Question: I'm trying to implement simple inverse kinematics test using OpenGL, Eigen3 and <URL> method.
The system works fine using "Jacobian transpose" algorithm, however, as soon as I attempt to use "pseudoinverse", joints become unstable and start jerking around (eventually they freeze completely - unless I use "Jacobian transpose" fallback computation). I've investigated the issue and turns out that in some cases Jacobian.inverse()*Jacobian has zero determinant and cannot be inverted. However, I've seen other demos on the internet (Youtube) that claim to use same method and they do not seem to have this problem. So I'm uncertain where is the cause of the issue. Code is attached below:
*.h:
'''
struct Ik{
float targetAngle;
float ikLength;
VectorXf angles;
Vector3f root, target;
Vector3f jointPos(int ikIndex);
size_t size() const;
Vector3f getEndPos(int index, const VectorXf& vec);
void resize(size_t size);
void update(float t);
void render();
Ik(): targetAngle(0), ikLength(10){
}
};
'''
*.cpp:
'''
size_t Ik::size() const{
return angles.rows();
}
Vector3f Ik::getEndPos(int index, const VectorXf& vec){
Vector3f pos(0, 0, 0);
while(true){
Eigen::Affine3f t;
float radAngle = pi*vec[index]/180.0f;
t = Eigen::AngleAxisf(radAngle, Vector3f(-1, 0, 0))
* Eigen::Translation3f(Vector3f(0, 0, ikLength));
pos = t * pos;
if (index == 0)
break;
index--;
}
return pos;
}
void Ik::resize(size_t size){
angles.resize(size);
angles.setZero();
}
void drawMarker(Vector3f p){
glBegin(GL_LINES);
glVertex3f(p[0]-1, p[1], p[2]);
glVertex3f(p[0]+1, p[1], p[2]);
glVertex3f(p[0], p[1]-1, p[2]);
glVertex3f(p[0], p[1]+1, p[2]);
glVertex3f(p[0], p[1], p[2]-1);
glVertex3f(p[0], p[1], p[2]+1);
glEnd();
}
void drawIkArm(float length){
glBegin(GL_LINES);
float f = 0.25f;
glVertex3f(0, 0, length);
glVertex3f(-f, -f, 0);
glVertex3f(0, 0, length);
glVertex3f(f, -f, 0);
glVertex3f(0, 0, length);
glVertex3f(f, f, 0);
glVertex3f(0, 0, length);
glVertex3f(-f, f, 0);
glEnd();
glBegin(GL_LINE_LOOP);
glVertex3f(f, f, 0);
glVertex3f(-f, f, 0);
glVertex3f(-f, -f, 0);
glVertex3f(f, -f, 0);
glEnd();
}
void Ik::update(float t){
targetAngle += t * pi*2.0f/10.0f;
while (t > pi*2.0f)
t -= pi*2.0f;
target << 0, 8 + 3*sinf(targetAngle), cosf(targetAngle)*4.0f+5.0f;
Vector3f tmpTarget = target;
Vector3f targetDiff = tmpTarget - root;
float l = targetDiff.norm();
float maxLen = ikLength*(float)angles.size() - 0.01f;
if (l > maxLen){
targetDiff *= maxLen/l;
l = targetDiff.norm();
tmpTarget = root + targetDiff;
}
Vector3f endPos = getEndPos(size()-1, angles);
Vector3f diff = tmpTarget - endPos;
float maxAngle = 360.0f/(float)angles.size();
for(int loop = 0; loop < 1; loop++){
MatrixXf jacobian(diff.rows(), angles.rows());
jacobian.setZero();
float step = 1.0f;
for (int i = 0; i < angles.size(); i++){
Vector3f curRoot = root;
if (i)
curRoot = getEndPos(i-1, angles);
Vector3f axis(1, 0, 0);
Vector3f n = endPos - curRoot;
float l = n.norm();
if (l)
n /= l;
n = n.cross(axis);
if (l)
n *= l*step*pi/180.0f;
//std::cout << n << "
";
for (int j = 0; j < 3; j++)
jacobian(j, i) = n[j];
}
std::cout << jacobian << std::endl;
MatrixXf jjt = jacobian.transpose()*jacobian;
//std::cout << jjt << std::endl;
float d = jjt.determinant();
MatrixXf invJ;
float scale = 0.1f;
if (!d /*|| true*/){
invJ = jacobian.transpose();
scale = 5.0f;
std::cout << "fallback to jacobian transpose!
";
}
else{
invJ = jjt.inverse()*jacobian.transpose();
std::cout << "jacobian pseudo-inverse!
";
}
//std::cout << invJ << std::endl;
VectorXf add = invJ*diff*step*scale;
//std::cout << add << std::endl;
float maxSpeed = 15.0f;
for (int i = 0; i < add.size(); i++){
float& cur = add[i];
cur = std::max(-maxSpeed, std::min(maxSpeed, cur));
}
angles += add;
for (int i = 0; i < angles.size(); i++){
float& cur = angles[i];
if (i)
cur = std::max(-maxAngle, std::min(maxAngle, cur));
}
}
}
void Ik::render(){
glPushMatrix();
glTranslatef(root[0], root[1], root[2]);
for (int i = 0; i < angles.size(); i++){
glRotatef(angles[i], -1, 0, 0);
drawIkArm(ikLength);
glTranslatef(0, 0, ikLength);
}
glPopMatrix();
drawMarker(target);
for (int i = 0; i < angles.size(); i++)
drawMarker(getEndPos(i, angles));
}
'''

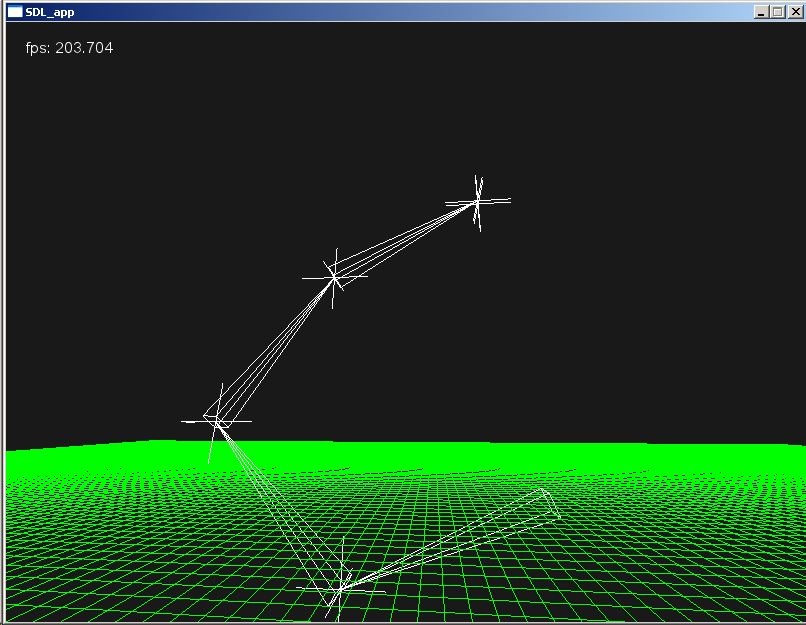
Answer: Sounds like your system is too stiff.
1. Try to use a the Eigen SVD methods: see http://eigen.tuxfamily.org/dox-2.0/TutorialAdvancedLinearAlgebra.html. This is more computationally intense but also maybe more safe. If you are solving a aX=b problem it is best to use the methods dedicated to inverting a matrix. (a is your Jacobian and X is what you want).
2. Lastly, try to cheat the conditioning on your matrix by multiplying the diagonal by a factor like 1.0001. This won't change much the solution (especially for a game) but will enable better solving.
3. I am curious as to why you choose not to use a time iterative scheme such as RK4.
edit: I didn't read much of your extensive post so I have removed the reference to springs. I guess in your case the elements would have some form of mechanical interaction.